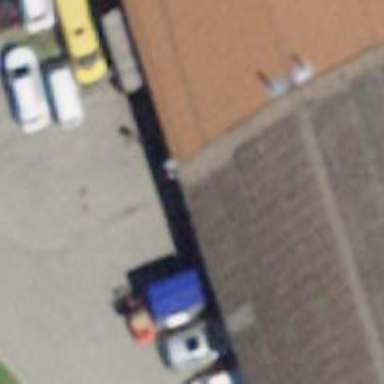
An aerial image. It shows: Car repair shop.